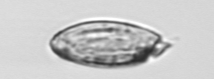
Label: Katodinium_or_Torodinium